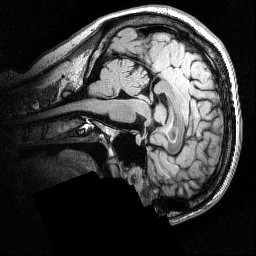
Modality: FLAIR
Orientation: sagittal
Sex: male
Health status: ill
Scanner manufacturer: siemens
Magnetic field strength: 3 T
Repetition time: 7 s
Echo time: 0.372 s